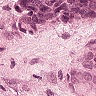
Metastatic tissue present: yes